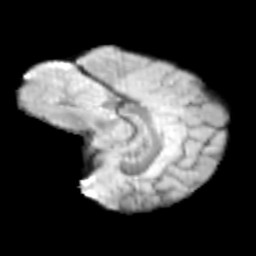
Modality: T2w
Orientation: sagittal
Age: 9
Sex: female
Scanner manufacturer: siemens
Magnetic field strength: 3 T
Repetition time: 3.8 s
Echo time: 0.07 s